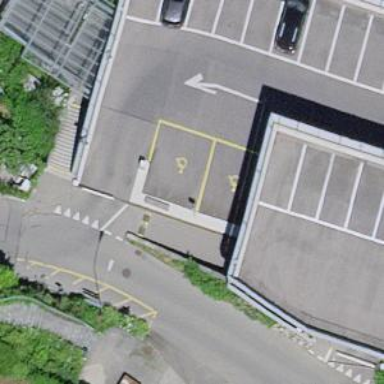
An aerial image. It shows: Parking entrance.